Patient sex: M
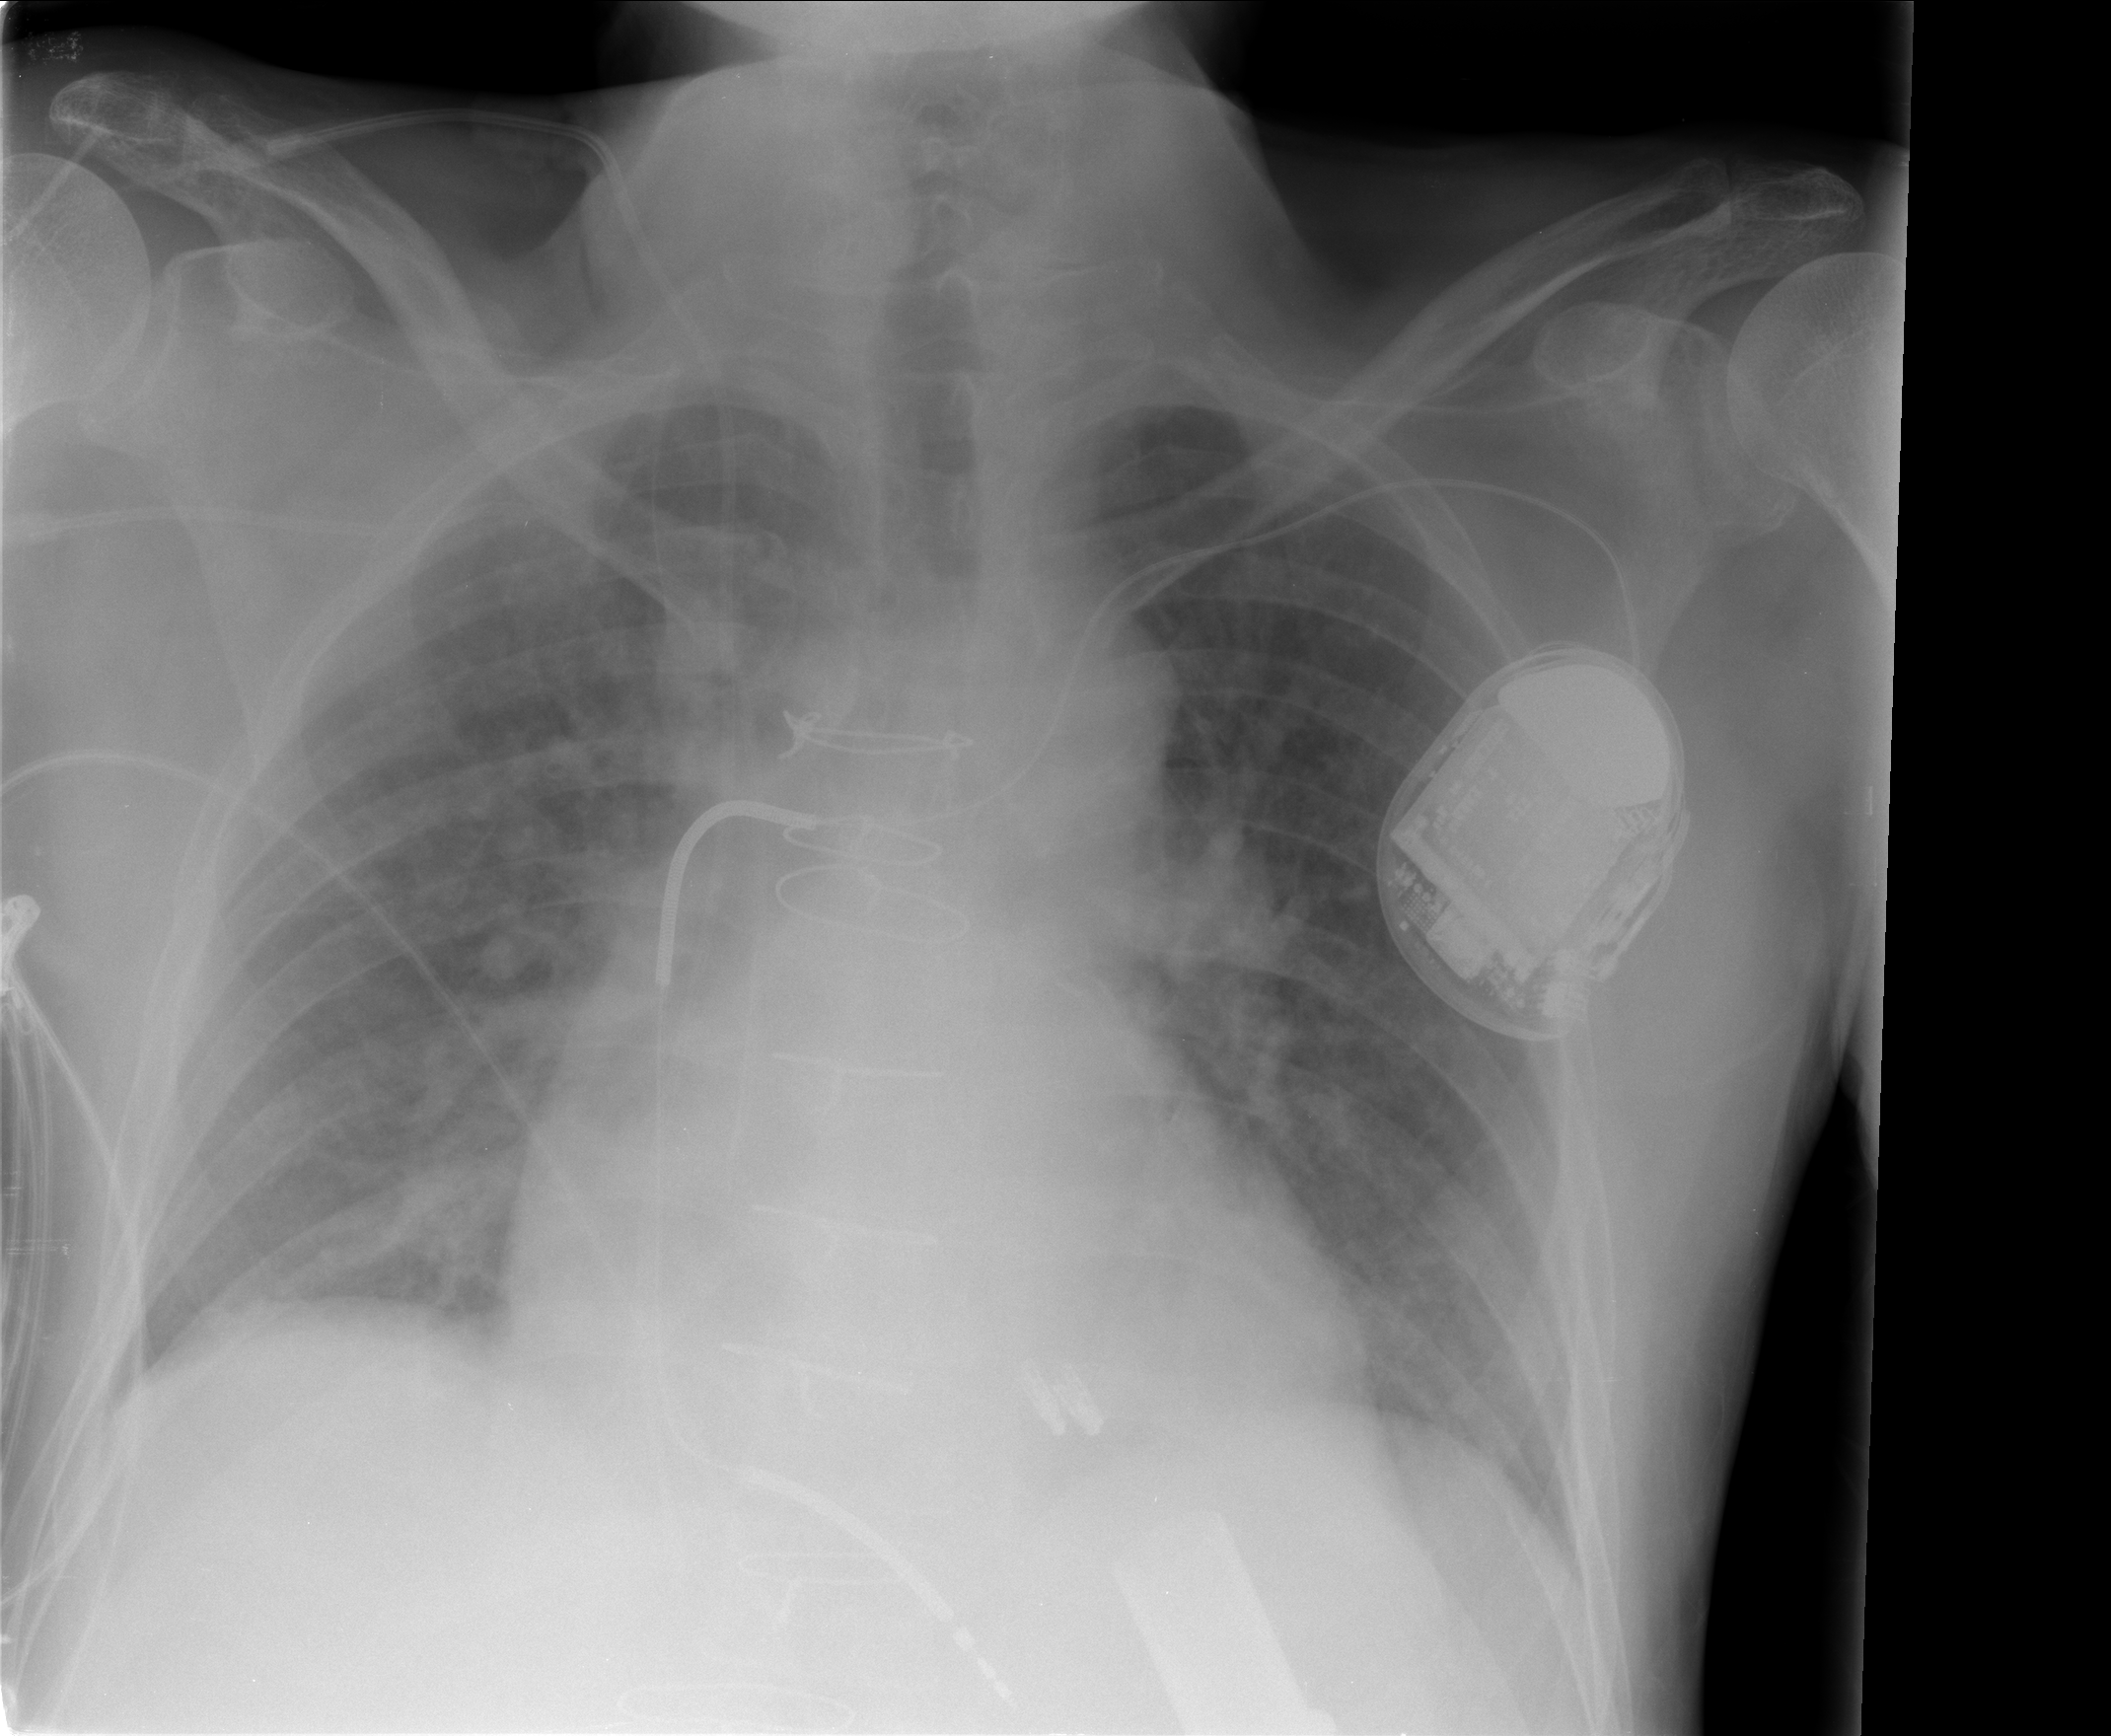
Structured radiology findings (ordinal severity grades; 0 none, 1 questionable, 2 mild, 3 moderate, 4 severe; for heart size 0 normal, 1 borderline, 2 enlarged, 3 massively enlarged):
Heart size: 2
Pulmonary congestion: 2
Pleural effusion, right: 0
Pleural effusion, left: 0
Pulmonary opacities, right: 2
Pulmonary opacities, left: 1
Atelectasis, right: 0
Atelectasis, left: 0